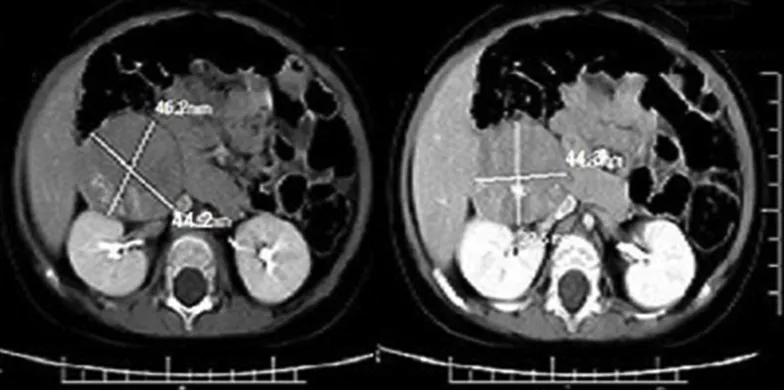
Contrast enhanced computed tomography abdomen showed large lobulated necrotic hypodense enhancing lesion involving part of retroperitoneal space.
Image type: radiology (ct)